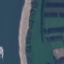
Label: River